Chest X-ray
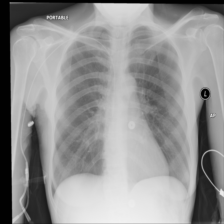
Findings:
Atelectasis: negative
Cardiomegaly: negative
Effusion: negative
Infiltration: negative
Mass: negative
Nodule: negative
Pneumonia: negative
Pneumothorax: negative
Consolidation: negative
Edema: negative
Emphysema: negative
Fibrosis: negative
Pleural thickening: negative
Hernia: negative